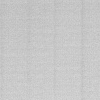
Atmospheric dust classification: dusty